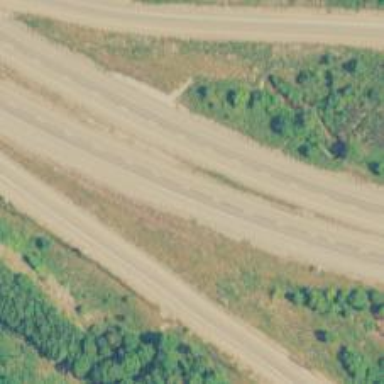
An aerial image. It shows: Motorway.